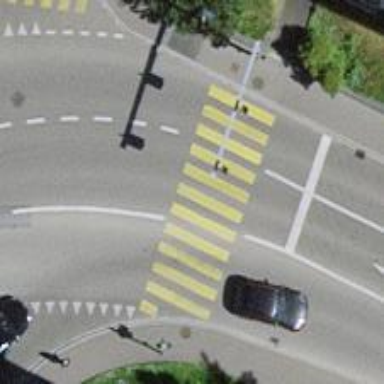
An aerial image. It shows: Uncontrolled zebra crossing on the road.